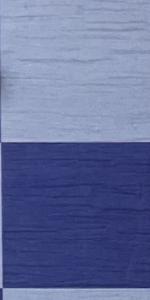
Label: Empty